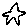
Label: star